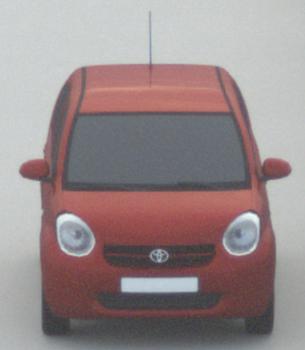
Make: Toyota
Model: Passo
Detailed model: Toyota Passo X Yururi
Model produced from: 2010
Model produced until: 2016
Doors: 5
Color: red
Road condition: dry road
Daytime: morning or afternoon
Contrast: low contrast